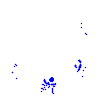
Particle: kaon